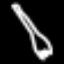
Label: fork